Question: I have 3 text-boxes, how do I find out which text-box is currently selected (has focus). I am unable to come up with anything.
'''
Public Class Form1
Public activeTextBox As TextBox = CType(Me.ActiveControl, TextBox)
Private Sub Button1_Click(ByVal sender As System.Object, ByVal e As System.EventArgs) Handles Button1.Click
activeTextBox.Text = activeTextBox.Text & "This is text 1"
End Sub
Private Sub Button2_Click(ByVal sender As System.Object, ByVal e As System.EventArgs) Handles Button2.Click
activeTextBox.Text = activeTextBox.Text & "This is the text 2"
End Sub
End Class
'''

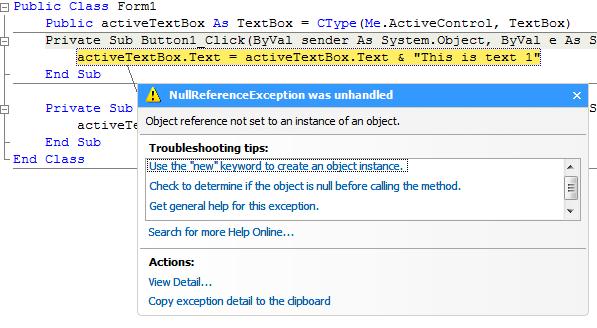
Answer: I am assuming that this is a Windows Forms application.
This <URL> offers two possible suggestions:
'''
Me.ActiveControl
'''
Or, you can write a method using the Windows API to get the handle of the control that currently has the focus. This <URL> on WindowsClient.Net has an example.
However, each of these options will only work if the TextBox still has the focus at the time the method is called.
Within your button event handler, you are trying to find out which was the last active TextBox in order to do something with it. In this situation, 'Me.ActiveControl' will not be much use because the TextBox control will lose focus as soon as you click on the button. The sample code below shows how you might use the Enter and Leave events of the TextBox to keep track of which TextBox was the most recently active. I have assumed the TextBox is called TextBox1.
'''
Public Class Form1
Public activeTextBox As TextBox
Private Sub TextBox_Enter(ByVal sender As System.Object, ByVal e As System.EventArgs) Handles TextBox1.Enter, TextBox2.Enter, TextBox3.Enter
activeTextBox = CType(sender, TextBox)
End Sub
Private Sub Button1_Click(ByVal sender As System.Object, ByVal e As System.EventArgs) Handles Button1.Click
If (activeTextBox IsNot Nothing) Then
activeTextBox.Text = activeTextBox.Text & "This is text 1"
End If
End Sub
Private Sub Button2_Click(ByVal sender As System.Object, ByVal e As System.EventArgs) Handles Button2.Click
If (activeTextBox IsNot Nothing) Then
activeTextBox.Text = activeTextBox.Text & "This is the text 2"
End If
End Sub
End Class
'''